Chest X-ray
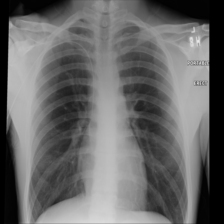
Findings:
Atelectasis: negative
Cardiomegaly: negative
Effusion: negative
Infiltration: negative
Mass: positive
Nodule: negative
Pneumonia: negative
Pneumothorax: negative
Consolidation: negative
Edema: negative
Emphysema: negative
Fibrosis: negative
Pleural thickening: negative
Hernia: negative